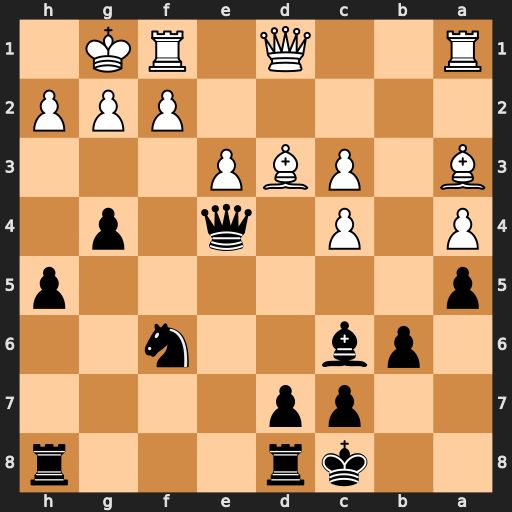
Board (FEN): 2kr3r/2pp4/1pb2n2/p6p/P1P1q1p1/B1PBP3/5PPP/R2Q1RK1
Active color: b
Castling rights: -
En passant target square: -
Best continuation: Qxg2#